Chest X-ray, AP view. Patient: 16 years old, sex F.
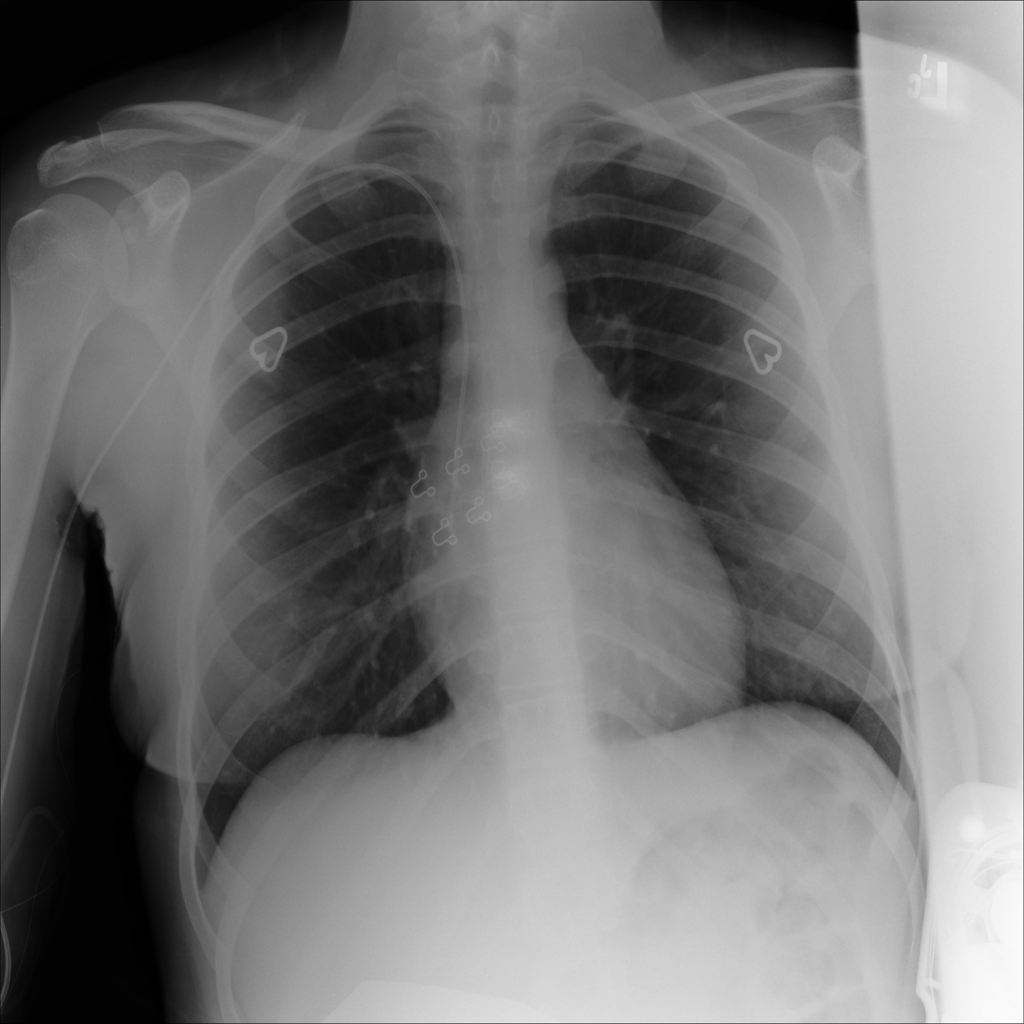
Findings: No Finding